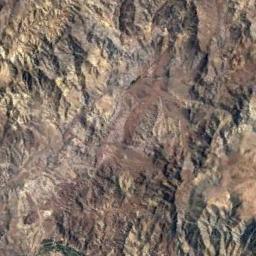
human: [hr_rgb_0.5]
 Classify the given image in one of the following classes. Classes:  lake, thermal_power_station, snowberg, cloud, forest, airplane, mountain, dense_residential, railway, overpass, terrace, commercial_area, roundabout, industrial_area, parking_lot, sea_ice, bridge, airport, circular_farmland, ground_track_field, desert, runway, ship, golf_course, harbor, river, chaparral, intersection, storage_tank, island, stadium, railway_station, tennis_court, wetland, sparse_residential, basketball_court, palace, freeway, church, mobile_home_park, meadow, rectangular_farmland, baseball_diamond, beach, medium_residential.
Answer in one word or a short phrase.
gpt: mountain